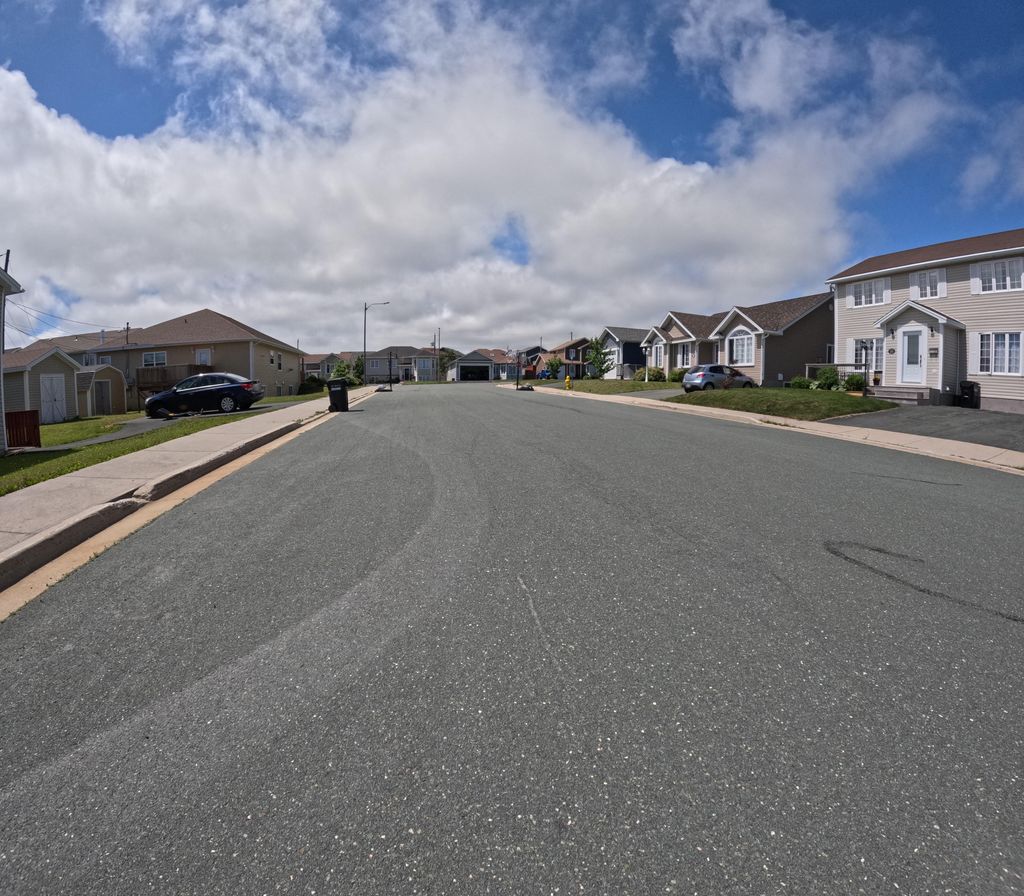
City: st_johns